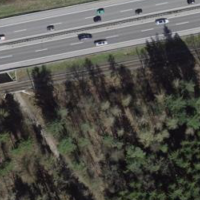
EUNIS habitat code: 57
Species observed at this site:
Chloris chloris